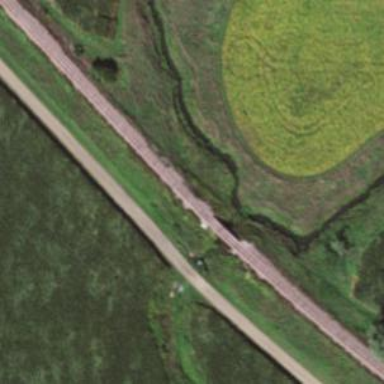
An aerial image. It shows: Railway bridge.